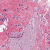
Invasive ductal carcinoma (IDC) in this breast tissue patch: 1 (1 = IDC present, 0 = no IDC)